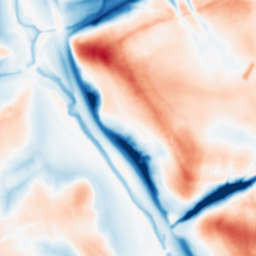
Category: multiscale
Decomposition family: dog_multiscale
Decomposition parameters: sigma_ratio: 1.6
n_scales: 6
base_sigma: 1
Upsampling method: sinc_hamming
Upsampling parameters: scale: 2
kernel_size: 4
Upsampling scale: 2